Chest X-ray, AP view. Patient: 41 years old, sex F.
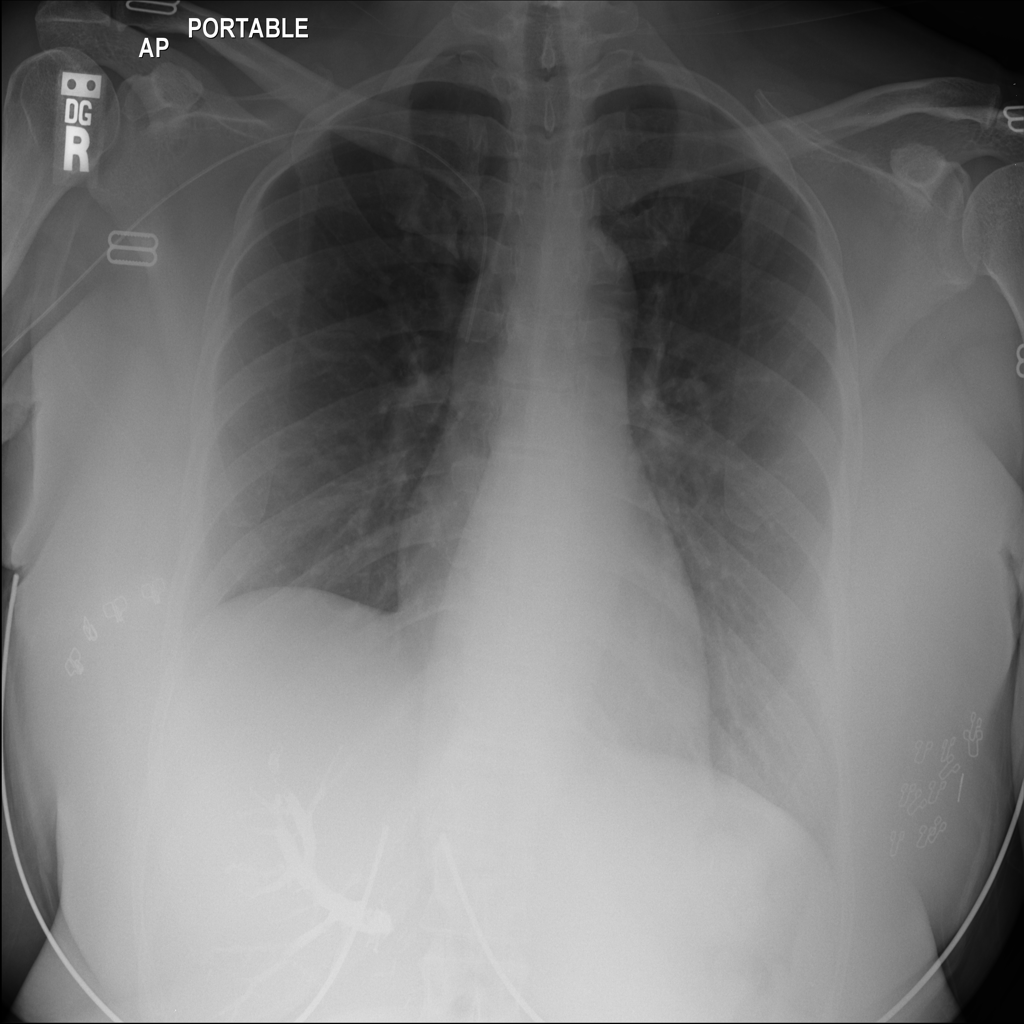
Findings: No Finding